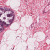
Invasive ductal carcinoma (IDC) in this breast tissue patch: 0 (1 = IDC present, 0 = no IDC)